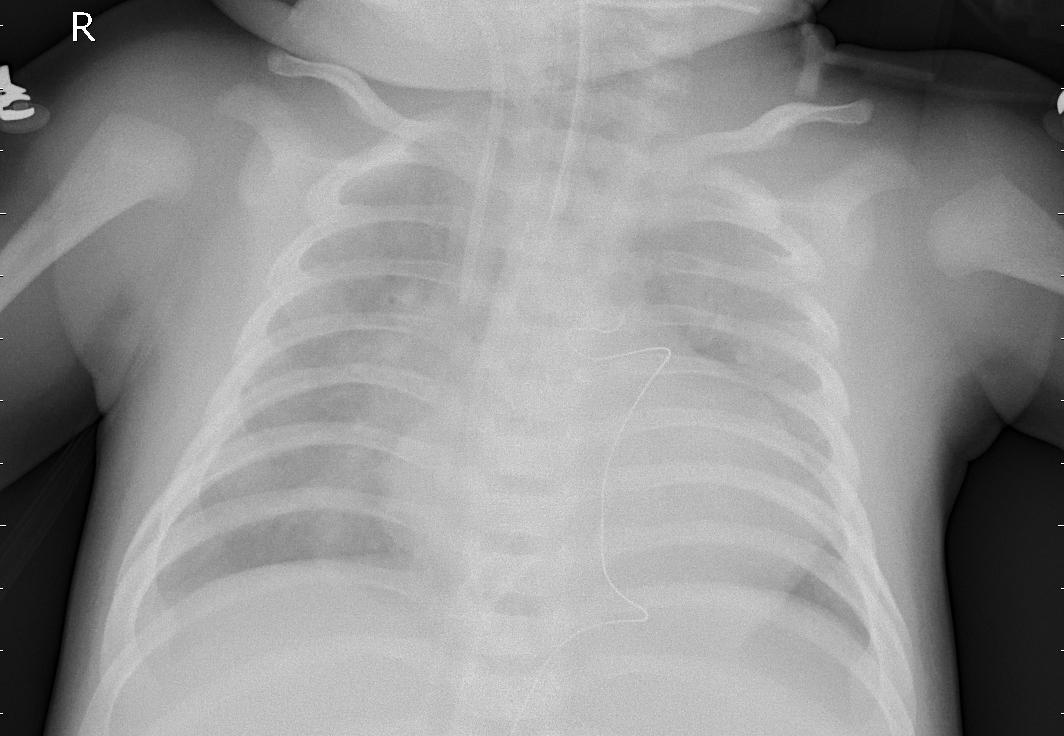
Diagnosis: PNEUMONIA